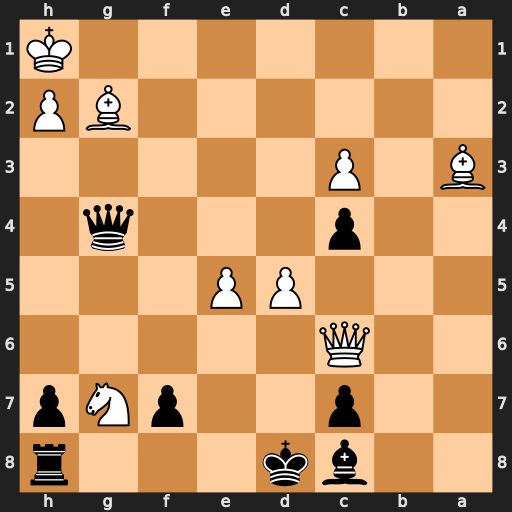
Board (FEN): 2bk3r/2p2pNp/2Q5/3PP3/2p3q1/B1P5/6BP/7K
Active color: b
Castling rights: -
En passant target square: -
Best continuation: Qd1+ Bf1 Qxf1#